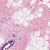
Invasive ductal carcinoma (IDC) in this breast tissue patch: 0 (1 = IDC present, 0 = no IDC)